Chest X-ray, PA view. Patient: 57 years old, sex M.
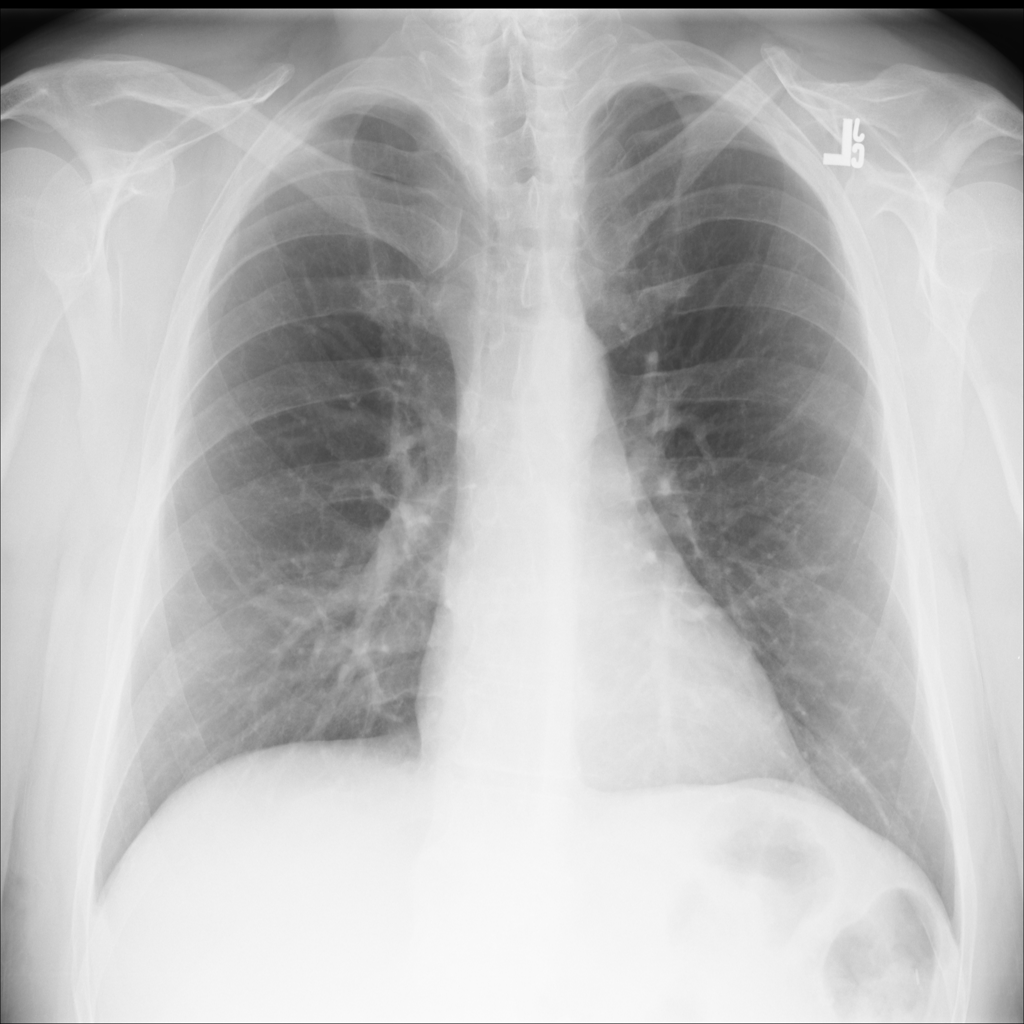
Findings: No Finding